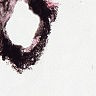
Metastatic tissue present: no